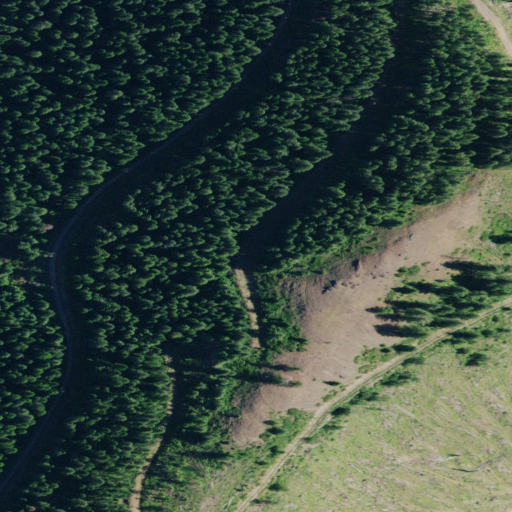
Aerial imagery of mountain in Idaho named Coddington Peak containing evergreen forest, grassland, and shrub